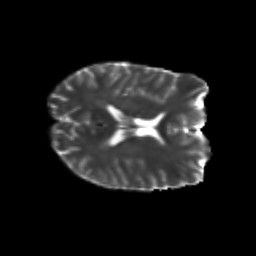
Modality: T2w
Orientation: axial
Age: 24
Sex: male
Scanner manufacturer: siemens
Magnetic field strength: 3 T
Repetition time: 3.5 s
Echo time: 0.104 s